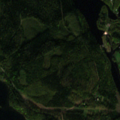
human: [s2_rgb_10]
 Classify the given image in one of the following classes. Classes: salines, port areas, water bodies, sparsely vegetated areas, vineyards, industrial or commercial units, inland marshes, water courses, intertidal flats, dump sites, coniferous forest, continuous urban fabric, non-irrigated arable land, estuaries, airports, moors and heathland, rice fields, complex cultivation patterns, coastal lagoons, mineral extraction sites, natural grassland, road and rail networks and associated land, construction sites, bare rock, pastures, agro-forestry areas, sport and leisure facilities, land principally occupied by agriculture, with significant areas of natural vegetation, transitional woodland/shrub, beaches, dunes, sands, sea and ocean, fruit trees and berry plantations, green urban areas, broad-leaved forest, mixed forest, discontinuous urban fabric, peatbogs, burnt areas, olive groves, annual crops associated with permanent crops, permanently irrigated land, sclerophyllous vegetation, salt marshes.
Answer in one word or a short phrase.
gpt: broad-leaved forest, coniferous forest, mixed forest, transitional woodland/shrub, water bodies